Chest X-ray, AP view. Patient: 21 years old, sex F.
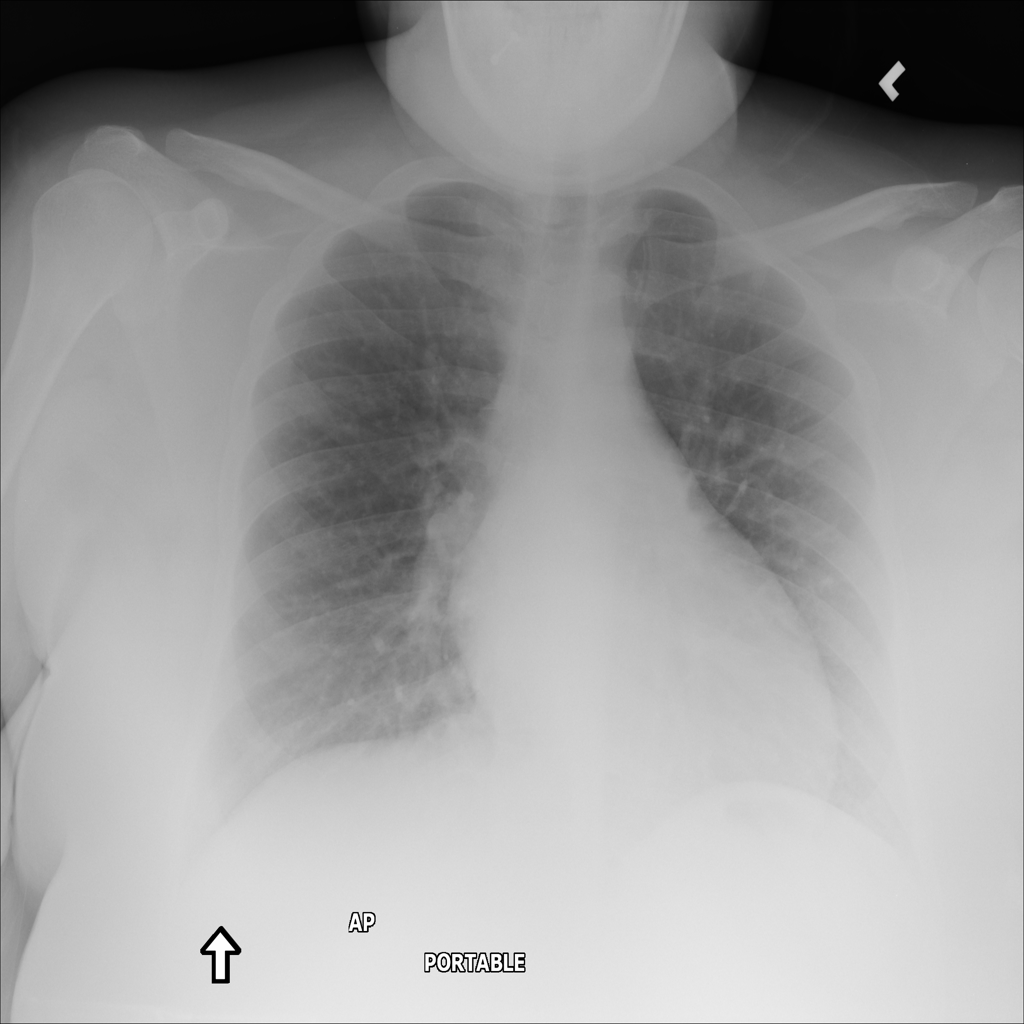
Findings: No Finding